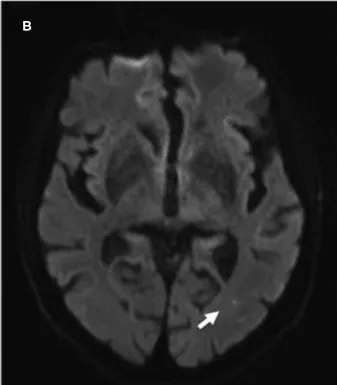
(B) Diffusion weighted imaging sequences of the same examination show point-shaped infarction in left-sided MCA-territory (white arrow).
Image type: radiology (mri)